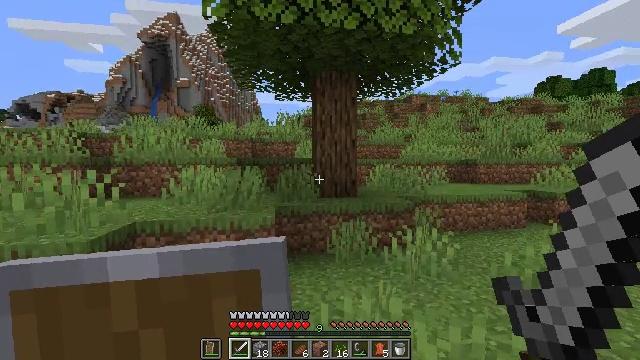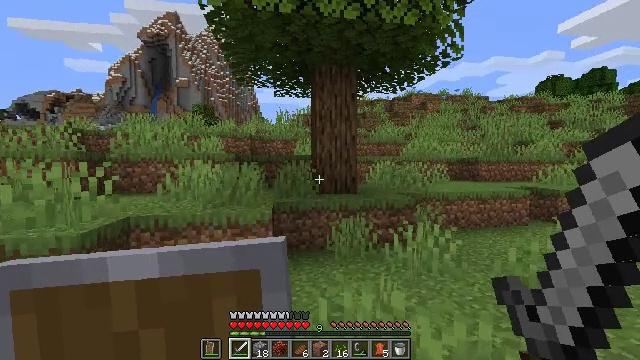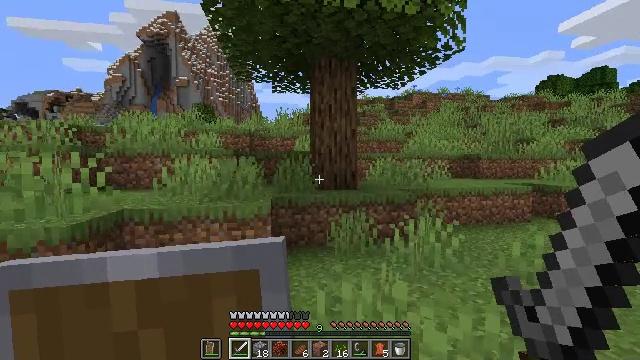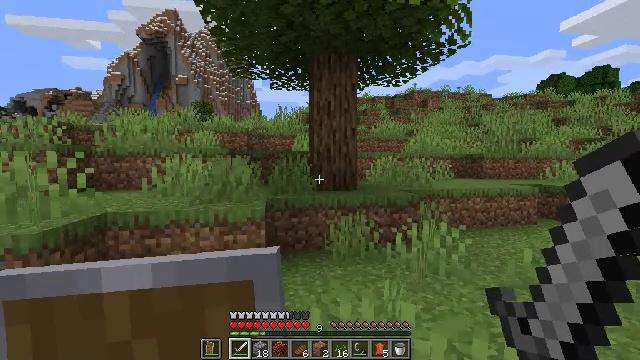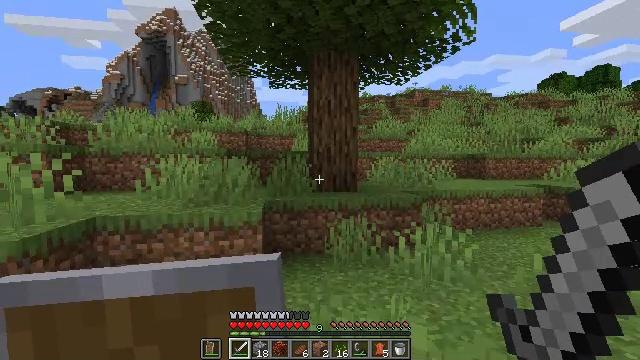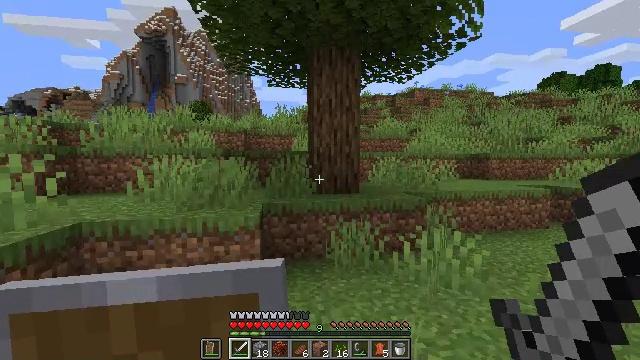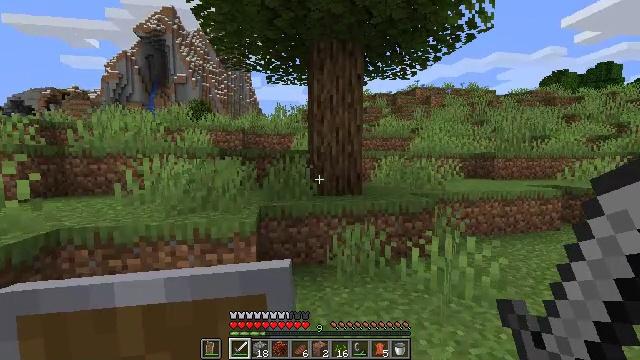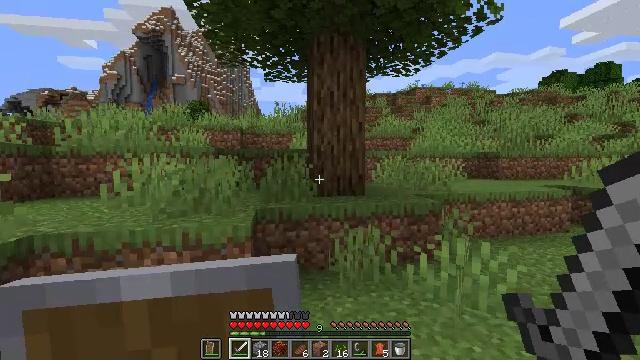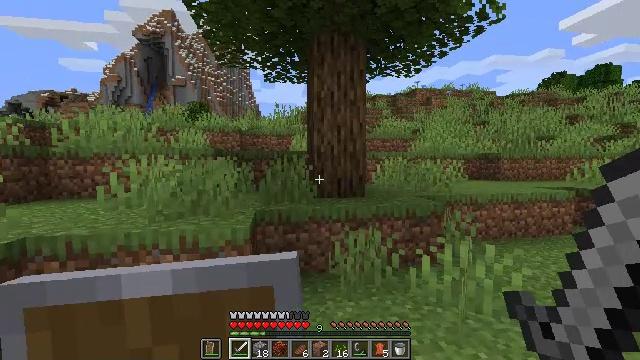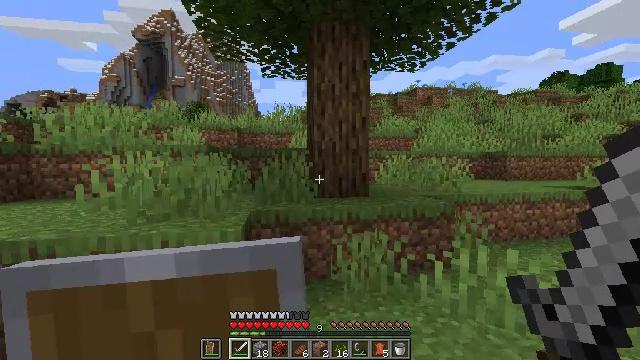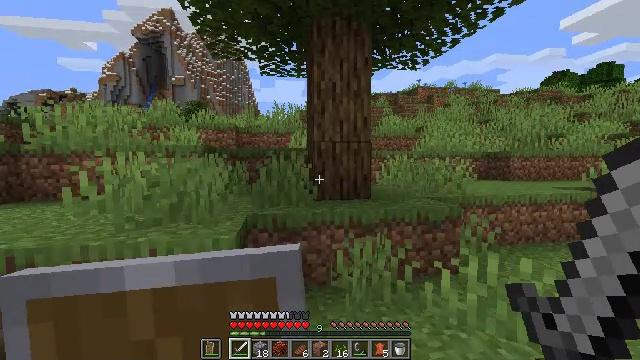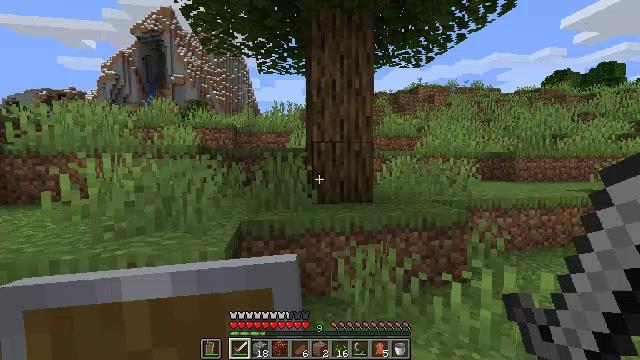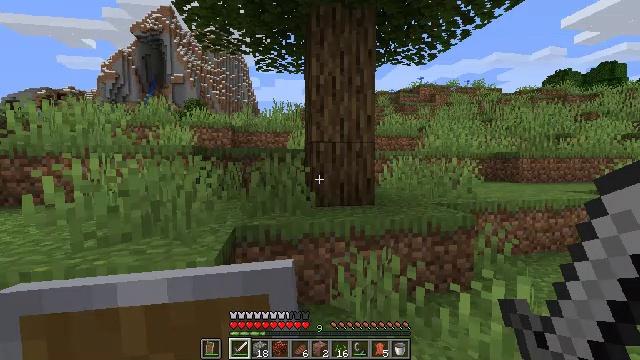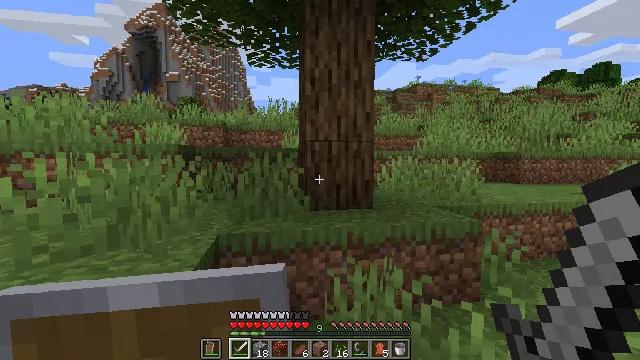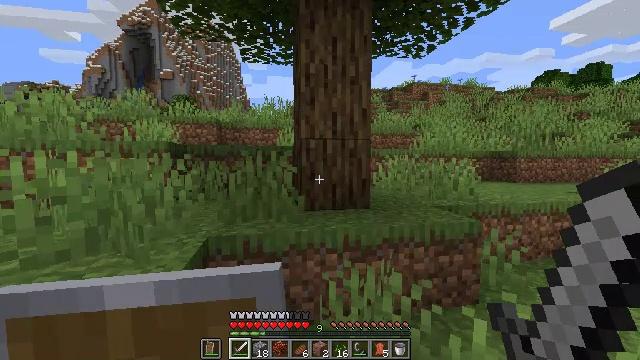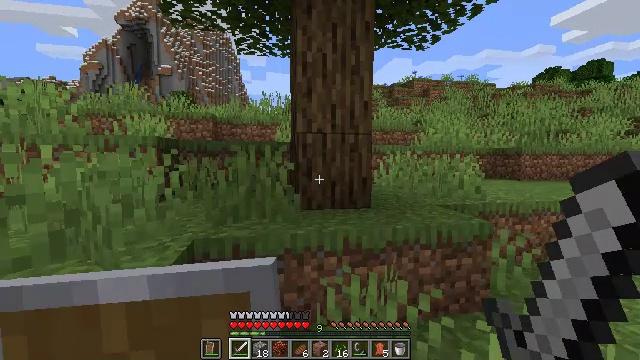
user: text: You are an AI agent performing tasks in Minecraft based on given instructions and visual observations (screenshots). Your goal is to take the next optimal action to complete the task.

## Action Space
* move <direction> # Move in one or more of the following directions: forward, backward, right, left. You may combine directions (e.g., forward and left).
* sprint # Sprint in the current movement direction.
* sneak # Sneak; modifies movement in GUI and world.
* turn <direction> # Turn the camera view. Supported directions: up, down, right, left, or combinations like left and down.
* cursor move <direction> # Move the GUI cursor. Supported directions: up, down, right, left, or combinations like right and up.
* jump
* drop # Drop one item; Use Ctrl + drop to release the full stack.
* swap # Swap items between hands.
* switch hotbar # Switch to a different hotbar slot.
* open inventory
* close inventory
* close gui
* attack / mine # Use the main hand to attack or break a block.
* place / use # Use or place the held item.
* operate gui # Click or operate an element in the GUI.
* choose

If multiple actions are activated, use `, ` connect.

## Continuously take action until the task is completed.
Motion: motion action
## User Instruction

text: Chop down the oak log.
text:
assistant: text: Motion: move forward
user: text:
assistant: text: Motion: move forward
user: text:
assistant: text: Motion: move forward
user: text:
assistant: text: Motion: move forward
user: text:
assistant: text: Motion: move forward
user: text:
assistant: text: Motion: move forward
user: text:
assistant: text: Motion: move forward
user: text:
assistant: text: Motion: move forward
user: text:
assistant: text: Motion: move forward
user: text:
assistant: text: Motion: move forward
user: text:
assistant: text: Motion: move forward
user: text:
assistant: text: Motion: move forward
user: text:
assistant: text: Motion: move forward
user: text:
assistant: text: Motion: move forward
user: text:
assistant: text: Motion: move forward
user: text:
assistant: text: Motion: move forward, turn down
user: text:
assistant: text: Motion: move forward
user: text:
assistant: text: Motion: move forward
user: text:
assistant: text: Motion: move forward
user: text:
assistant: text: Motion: move forward, attack / mine
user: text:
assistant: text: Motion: move forward, attack / mine
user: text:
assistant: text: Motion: move forward, attack / mine
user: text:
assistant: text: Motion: attack / mine
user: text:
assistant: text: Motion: attack / mine
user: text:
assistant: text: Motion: attack / mine
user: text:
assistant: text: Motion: attack / mine
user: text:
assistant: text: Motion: attack / mine
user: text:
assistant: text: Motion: attack / mine
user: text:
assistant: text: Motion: attack / mine
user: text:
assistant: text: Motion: attack / mine